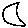
Label: moon